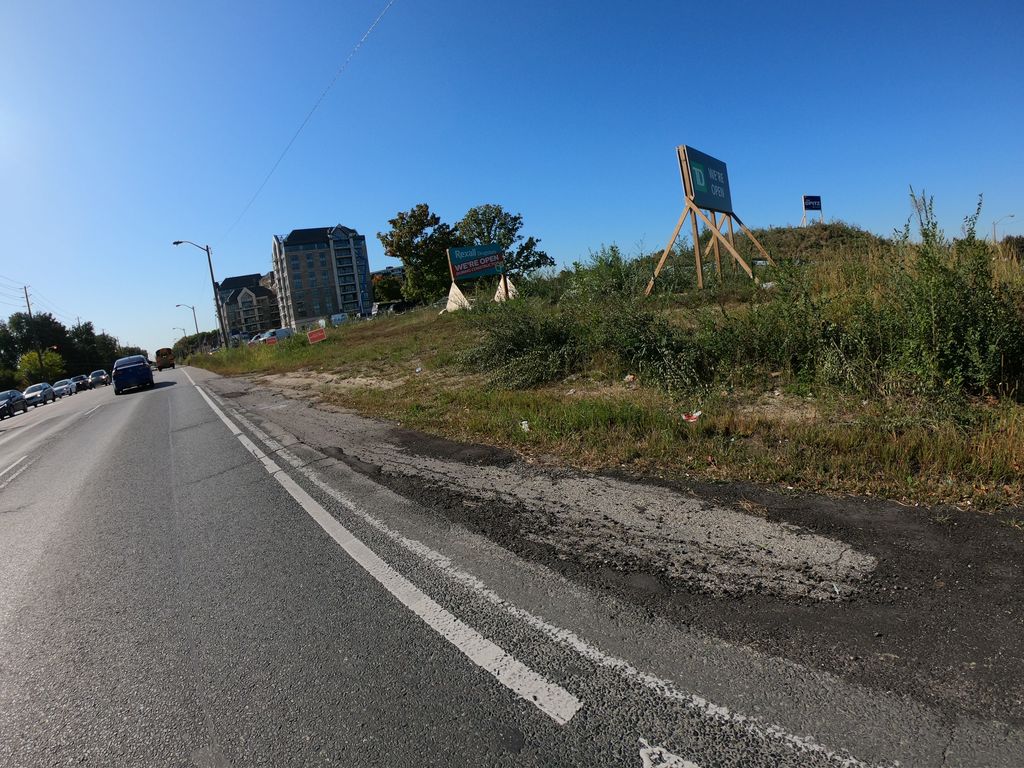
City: toronto